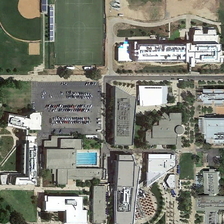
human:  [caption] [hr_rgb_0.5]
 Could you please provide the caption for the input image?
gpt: a baseball field and a football field are in a school with some green trees and buildings .

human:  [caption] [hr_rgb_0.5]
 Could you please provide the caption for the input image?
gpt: the school is divided into four main areas .

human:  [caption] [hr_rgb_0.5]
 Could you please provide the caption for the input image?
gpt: school buildings vary in size, concentrated in the south .

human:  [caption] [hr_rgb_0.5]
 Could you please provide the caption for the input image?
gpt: a baseball field and a football field are in a school with some green trees and buildings .

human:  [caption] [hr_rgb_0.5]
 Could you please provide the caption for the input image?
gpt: school buildings vary in size, concentrated in the south .